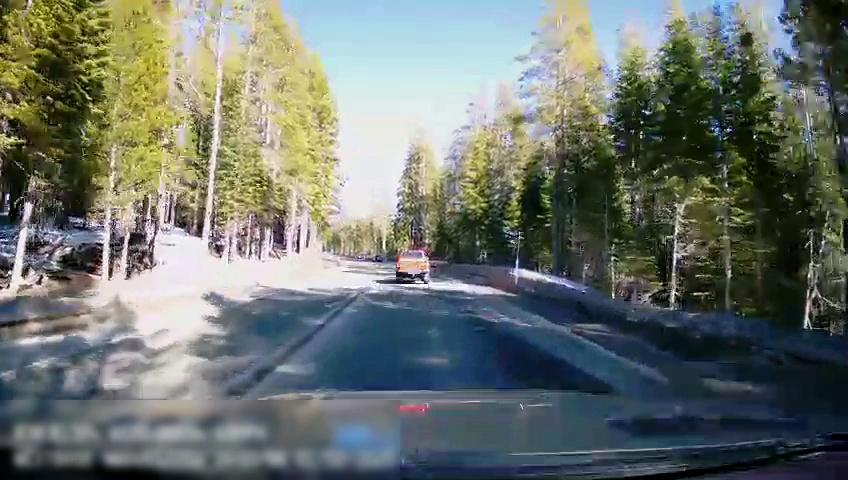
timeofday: Day
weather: Sunny
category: Drivable Space
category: Vehicles | Car
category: Vehicles | Truck